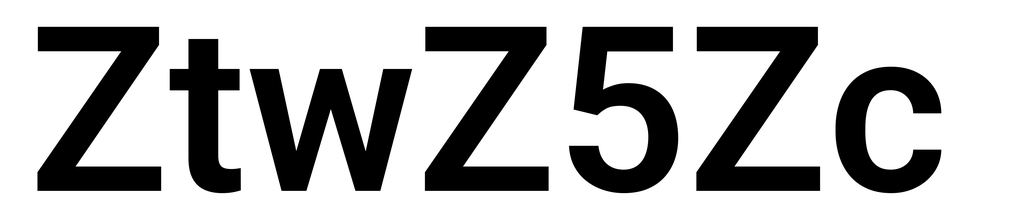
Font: Roboto_SemiBold